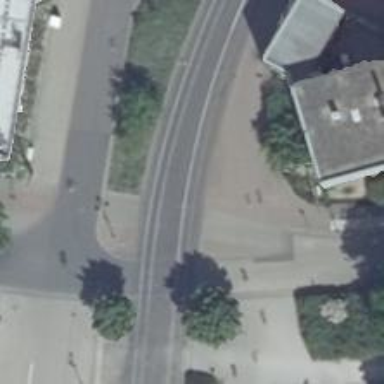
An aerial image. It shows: Tram crossing on the railway.